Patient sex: M
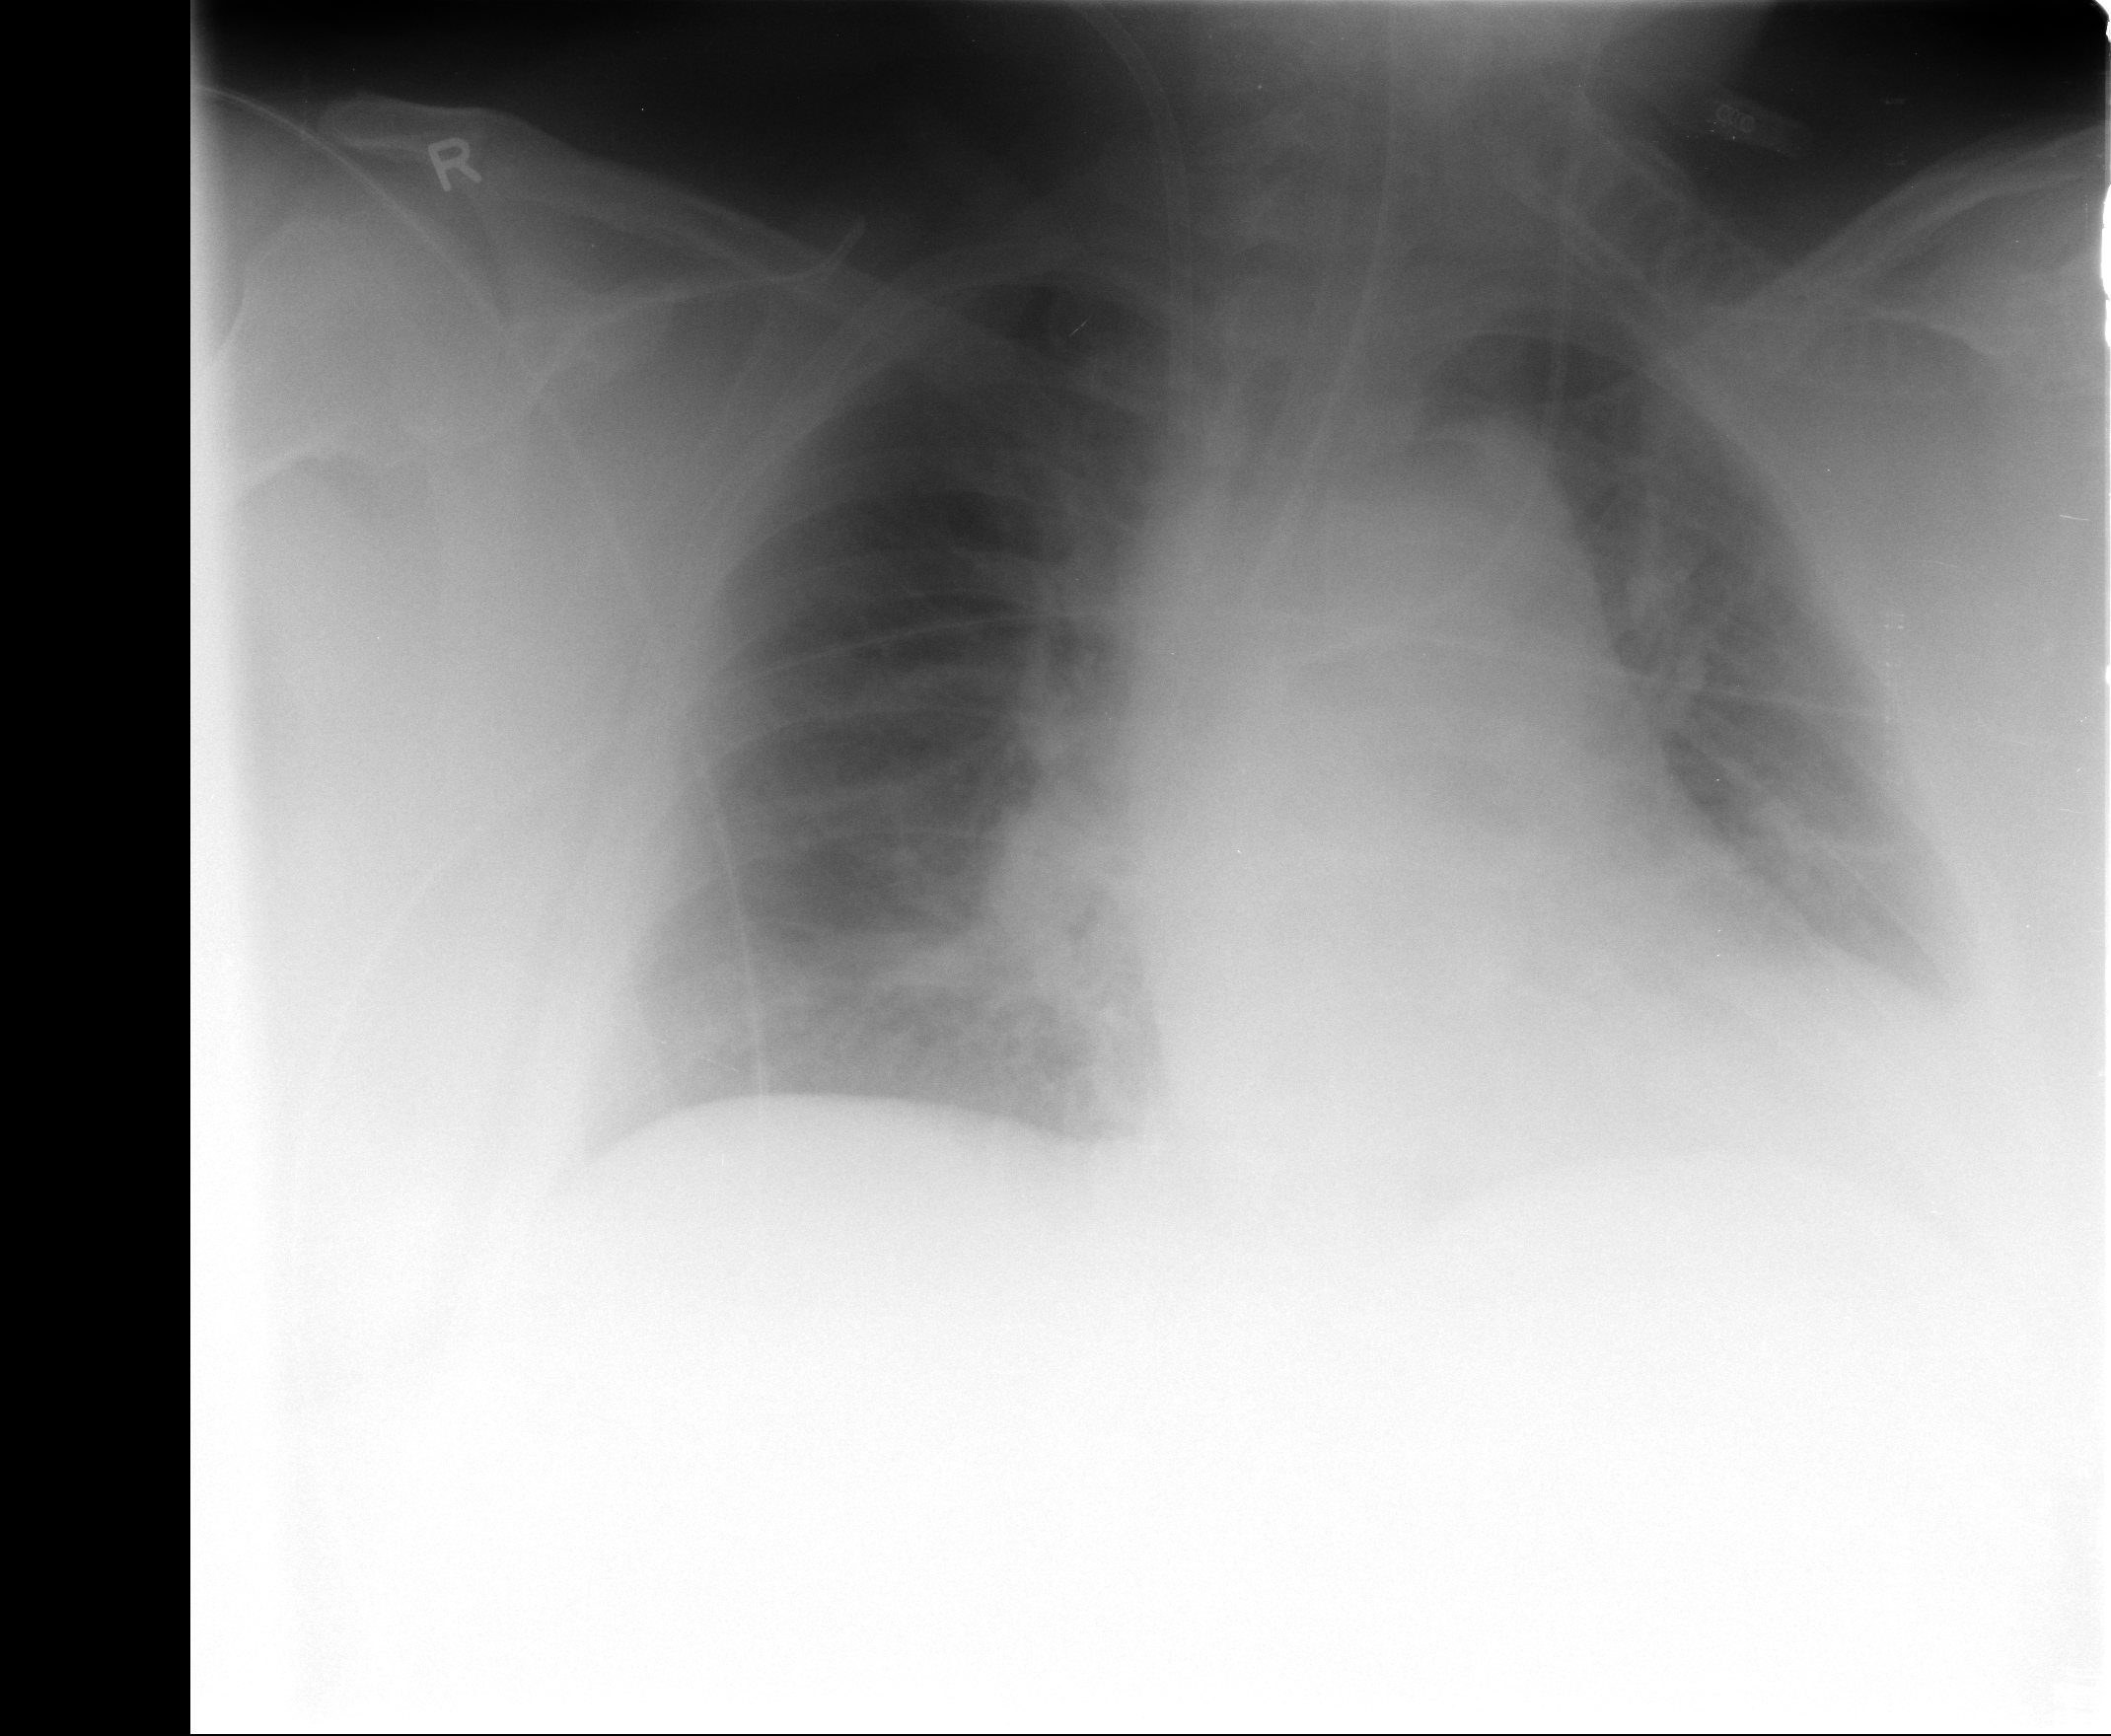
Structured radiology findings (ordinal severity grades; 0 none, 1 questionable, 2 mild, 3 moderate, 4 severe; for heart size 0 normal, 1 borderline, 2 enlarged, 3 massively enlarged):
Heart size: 2
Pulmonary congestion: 2
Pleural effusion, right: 2
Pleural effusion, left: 2
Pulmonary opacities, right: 2
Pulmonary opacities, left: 1
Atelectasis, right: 2
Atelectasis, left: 2